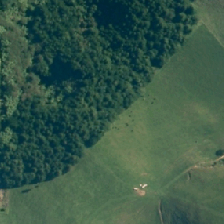
Land cover: broadleaved_indigenous_hardwood